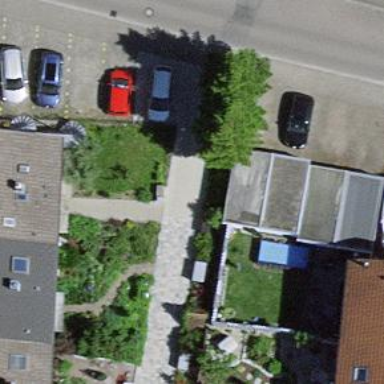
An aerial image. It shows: Group of garages.